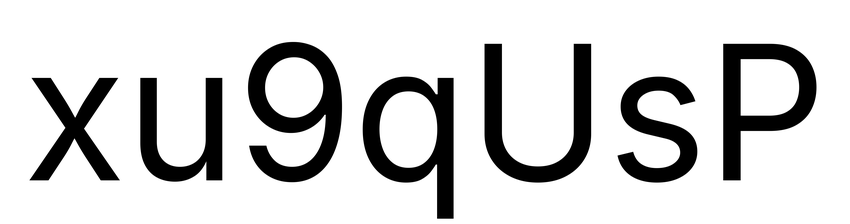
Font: Inter_Regular